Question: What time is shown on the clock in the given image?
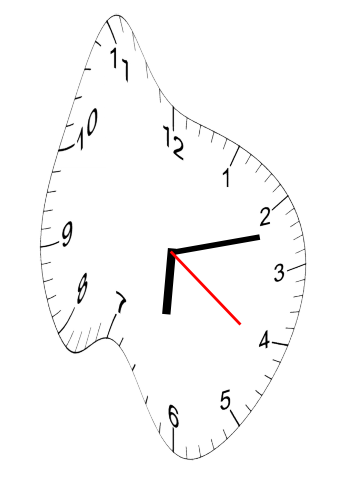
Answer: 06:12:21